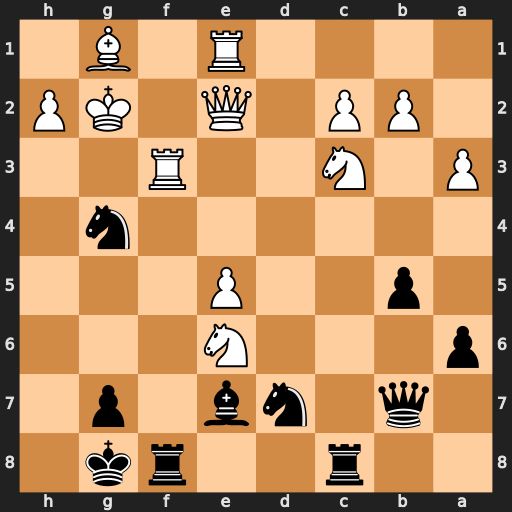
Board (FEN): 2r2rk1/1q1nb1p1/p3N3/1p2P3/6n1/P1N2R2/1PP1Q1KP/4R1B1
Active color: b
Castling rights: -
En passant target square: -
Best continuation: Ngxe5 Nxf8 Rxf8 Qe4 Qxe4 Rxe4 Rxf3